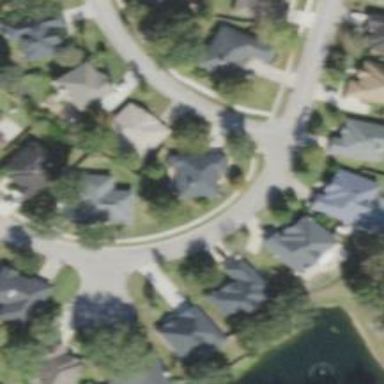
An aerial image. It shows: Residential road with sidewalk on the left side.